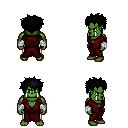
a pixel art fantasy rpg character, male body template, orc, green skin, red robe, white pants, black bedhead hairstyle, white cloth bandages, four views (front, back, left, right), 2x2 character sprite sheet, small pixel art, hard edges, no anti-aliasing